Question: Hi guys i writing an app that have JTabbedPane in it. but the problem is it's always have tab header on it.

i want to remove that tab header and make JTabbedPane look like an rectangle one.
Here my code:
'''
public final static JTabbedPane getTabbedPane()
{
JTabbedPane jtp=new JTabbedPane();
jtp.add(new JLabel("Tab"));
jtp.add(new JLabel("Tab"));
jtp.add(new JLabel("Tab"));
jtp.add(new JLabel("Tab"));
return jtp;
}
'''
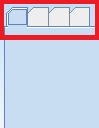
Answer: > i want to remove that tab header and make JTabbedPane look like an
rectangle one.
- no idea whats your goal- use 'CardLayout'- set 'LineBorder' for 'JLabel'